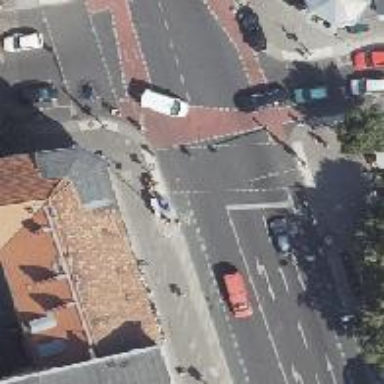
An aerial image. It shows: Pole with traffic signals.